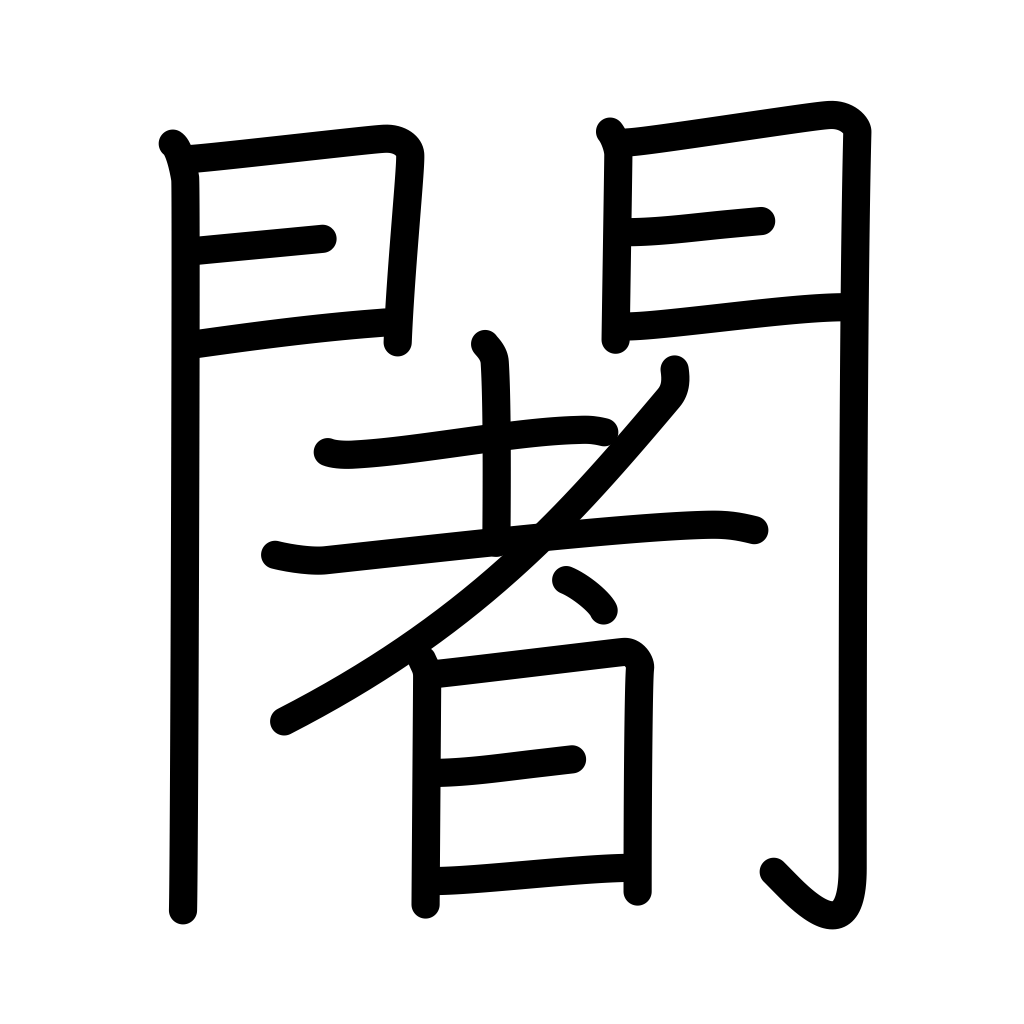
Meaning: watchtower, used phonetically